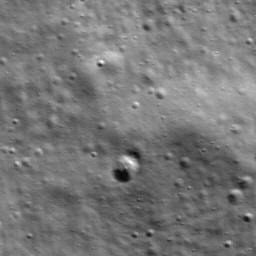
Host type: hard_negative
Lunar coordinates: latitude -58.309, longitude 22.919